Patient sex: M
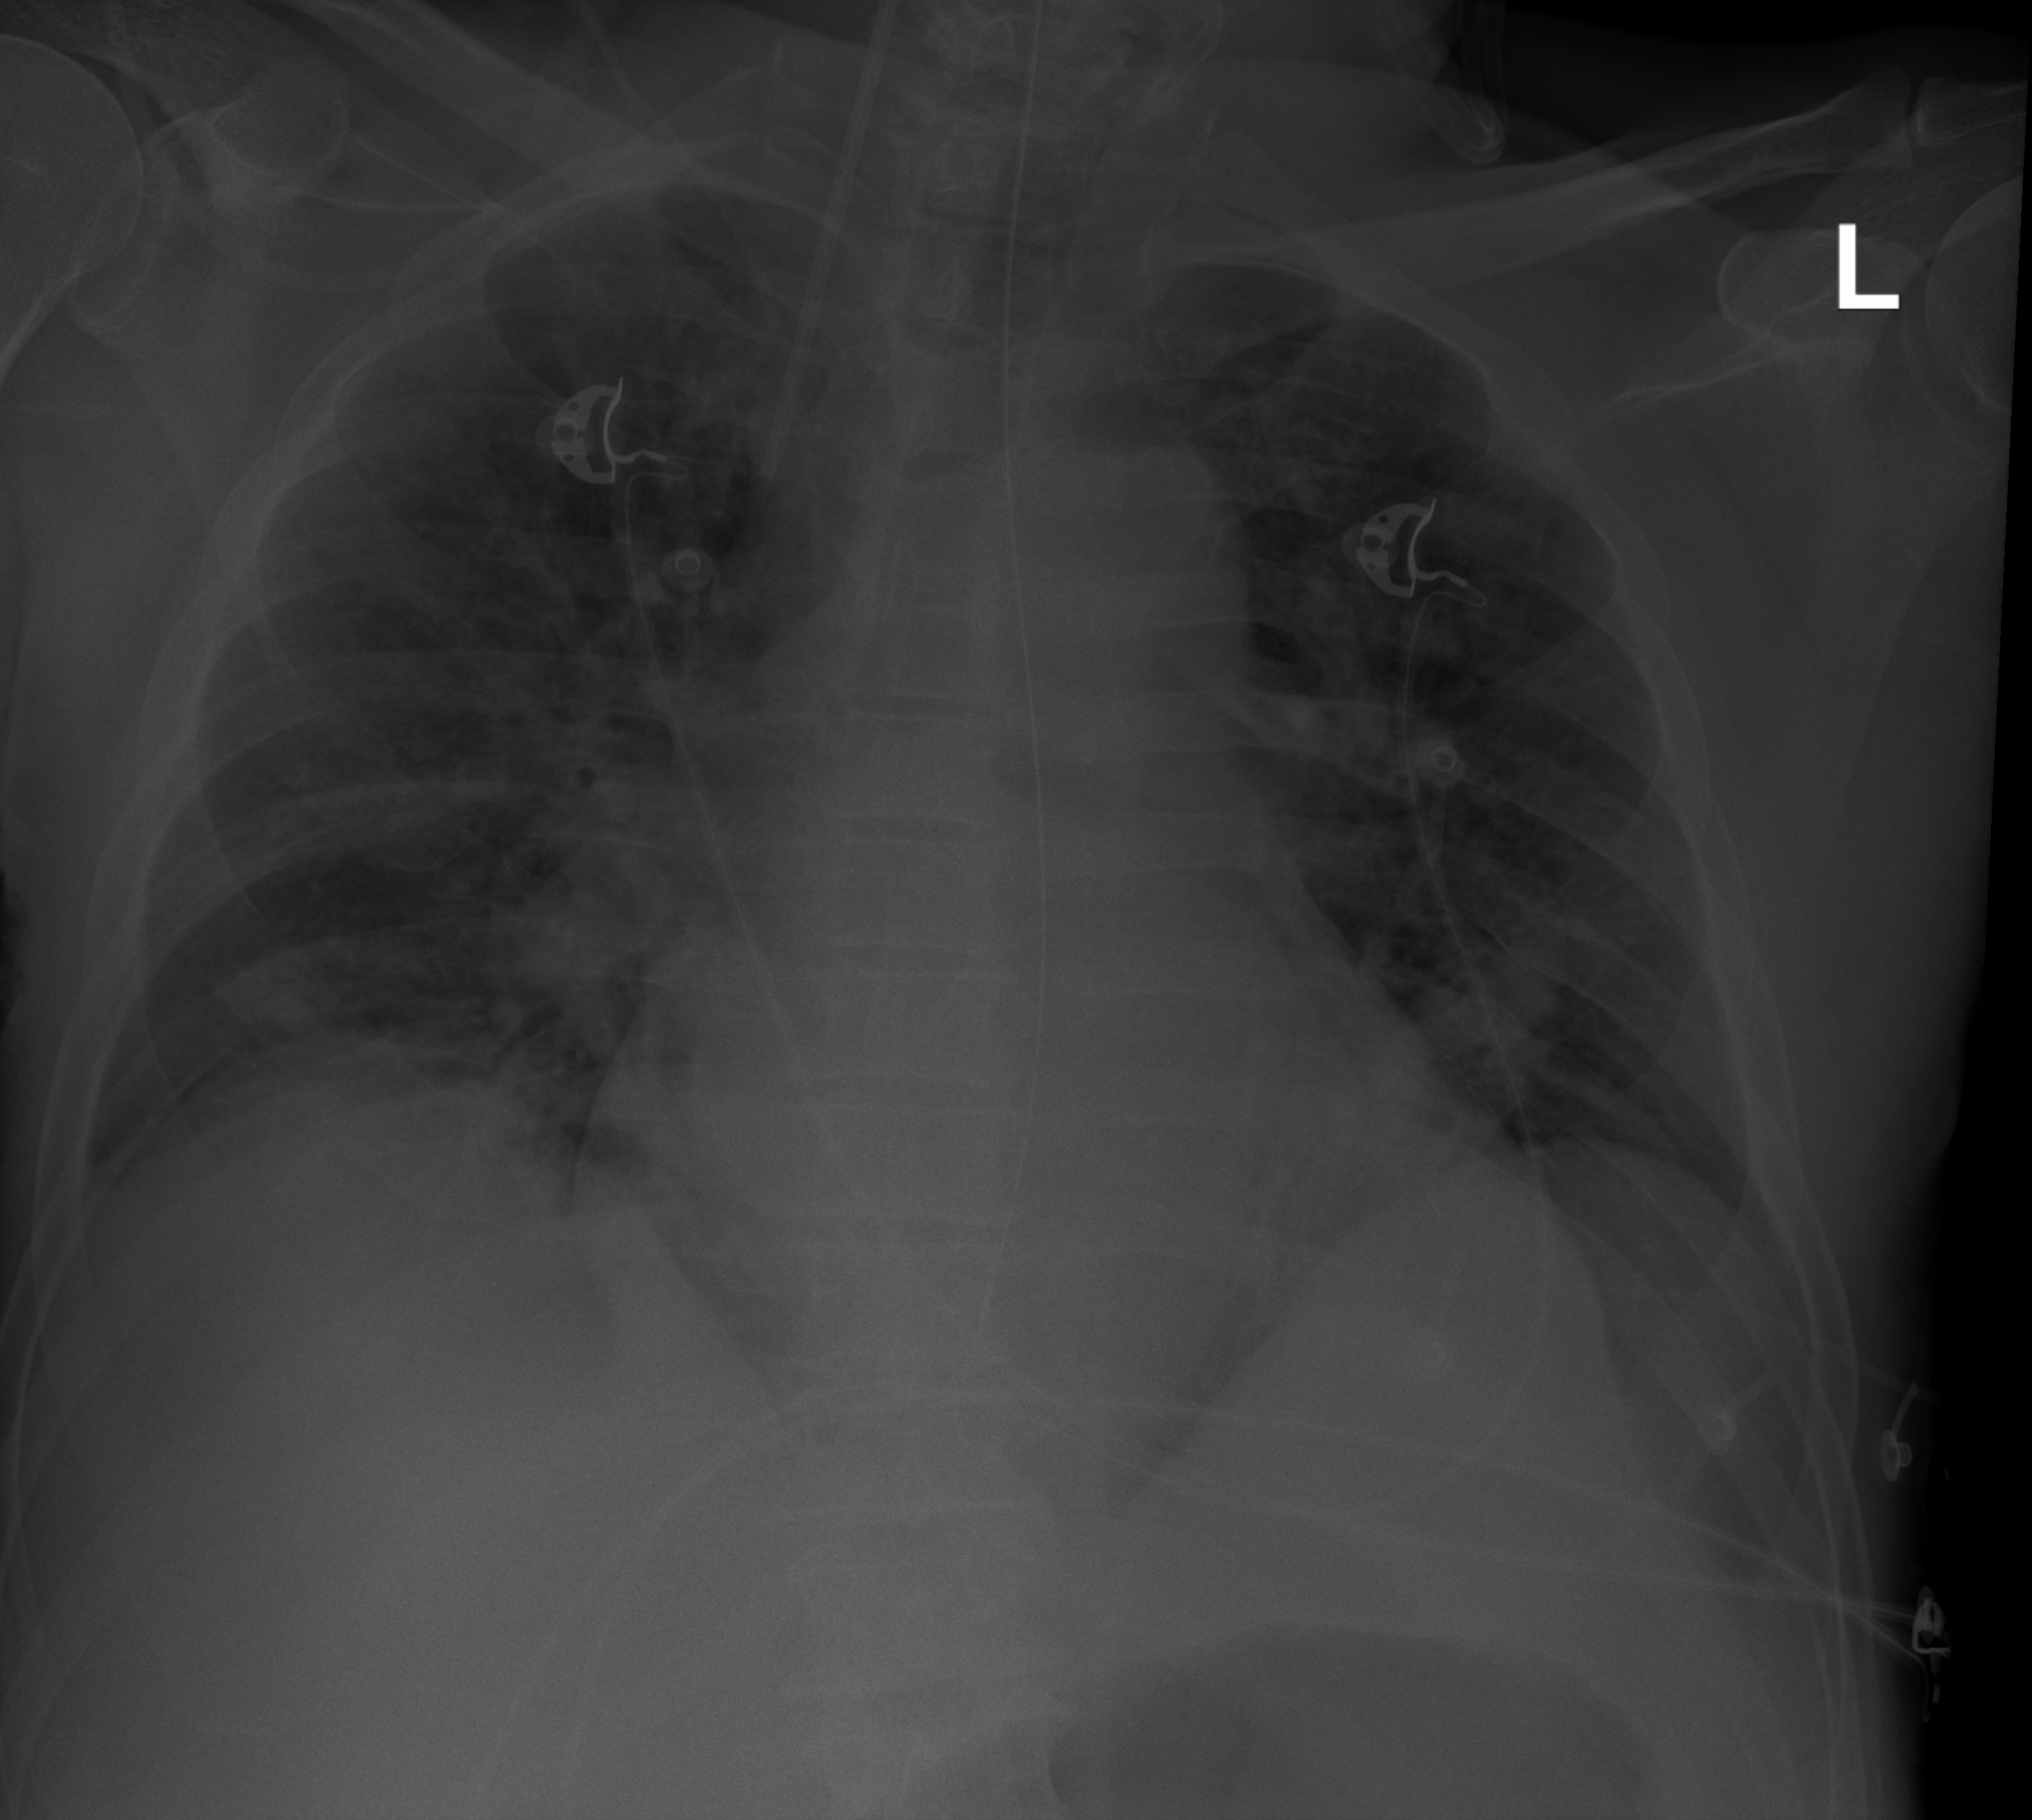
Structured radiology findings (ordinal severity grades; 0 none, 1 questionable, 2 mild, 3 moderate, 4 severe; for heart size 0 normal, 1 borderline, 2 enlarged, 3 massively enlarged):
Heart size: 2
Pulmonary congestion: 3
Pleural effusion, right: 2
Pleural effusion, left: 1
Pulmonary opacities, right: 2
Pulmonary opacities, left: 2
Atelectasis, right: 2
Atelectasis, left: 2